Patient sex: M
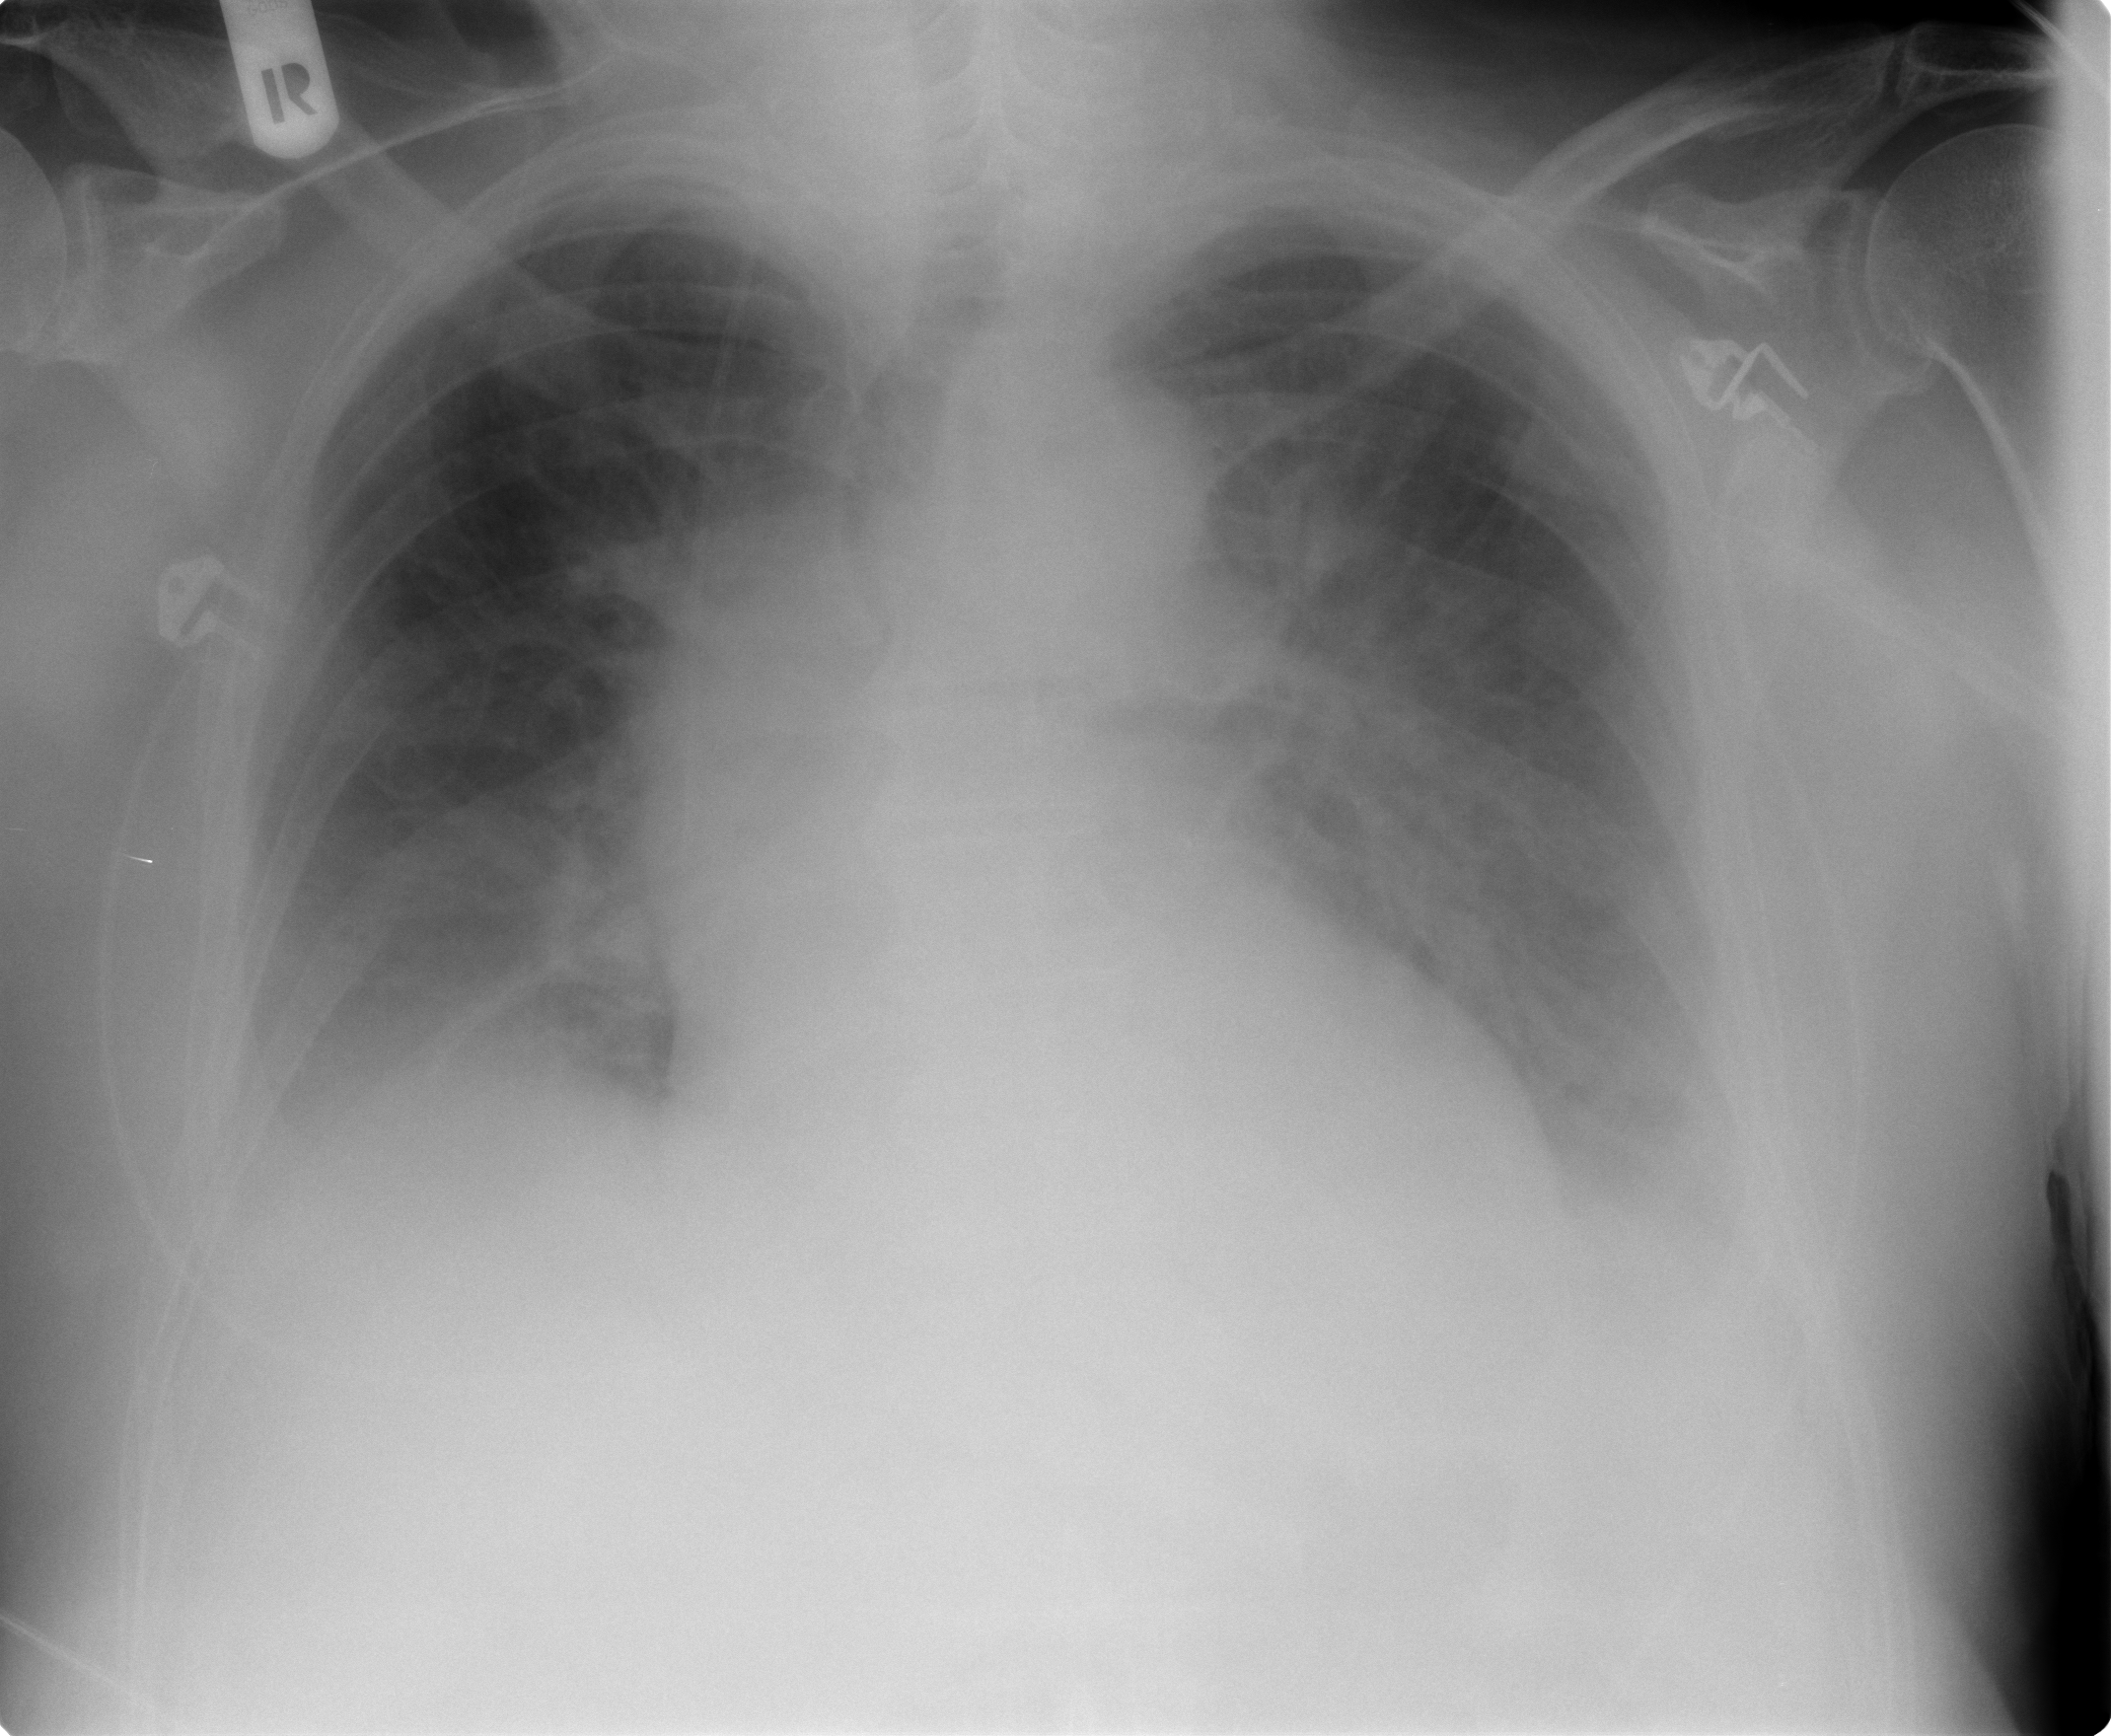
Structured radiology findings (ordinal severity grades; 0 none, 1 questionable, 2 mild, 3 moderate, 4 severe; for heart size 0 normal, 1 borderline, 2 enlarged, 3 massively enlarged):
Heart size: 1
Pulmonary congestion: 2
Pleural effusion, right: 2
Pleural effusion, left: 2
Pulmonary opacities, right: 0
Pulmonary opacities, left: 1
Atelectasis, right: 2
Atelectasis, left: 2